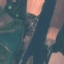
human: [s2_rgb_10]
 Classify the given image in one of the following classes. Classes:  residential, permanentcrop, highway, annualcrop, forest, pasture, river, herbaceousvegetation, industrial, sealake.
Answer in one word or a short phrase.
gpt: River